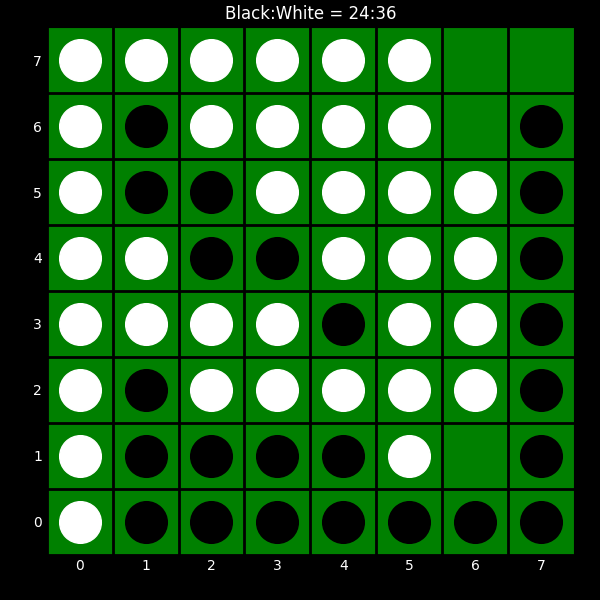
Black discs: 24
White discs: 36